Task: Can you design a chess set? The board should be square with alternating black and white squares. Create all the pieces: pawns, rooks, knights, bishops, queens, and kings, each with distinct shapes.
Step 1096:
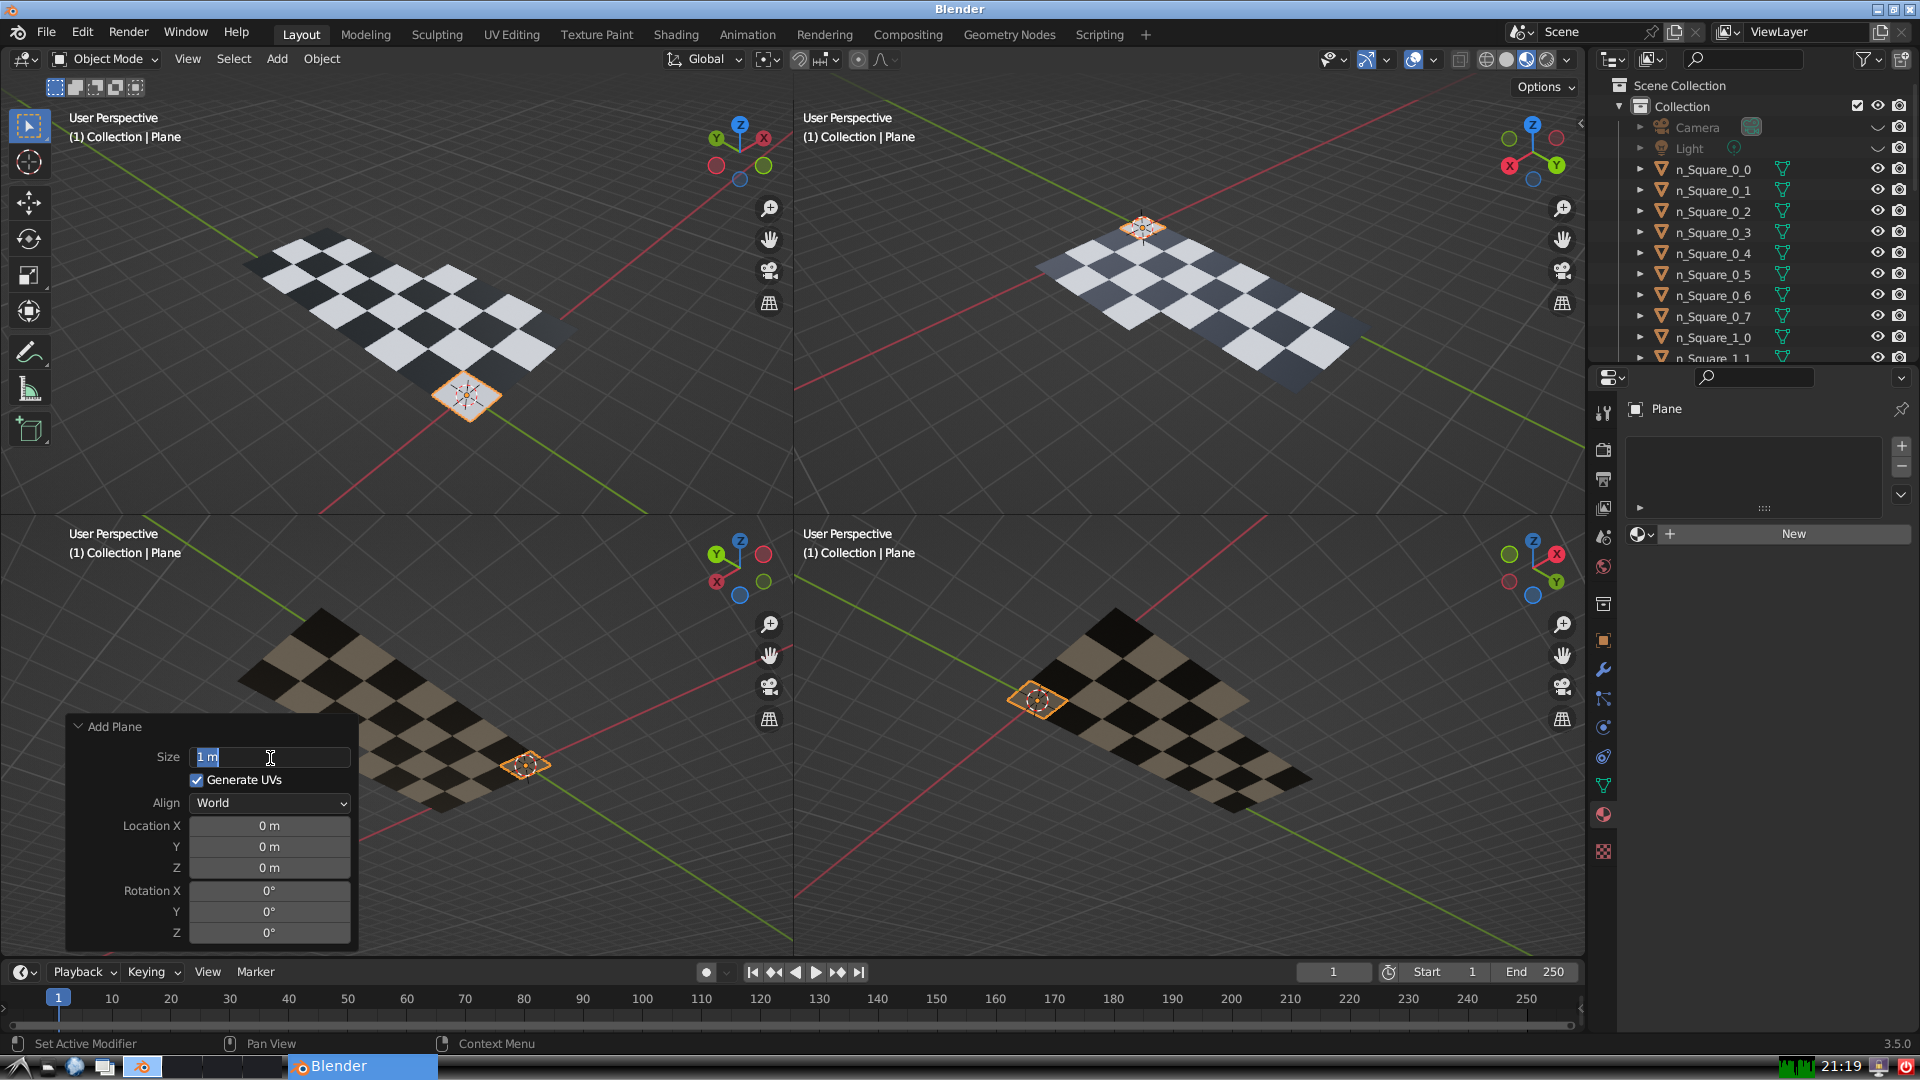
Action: input_text: 1.0